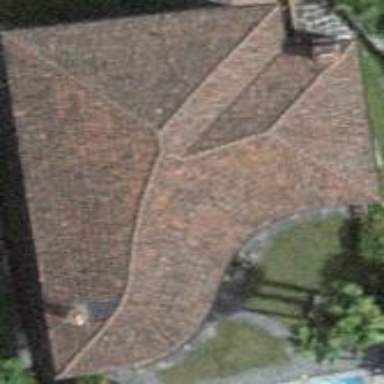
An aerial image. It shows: Detached building with hipped roof made of brown roof tiles.